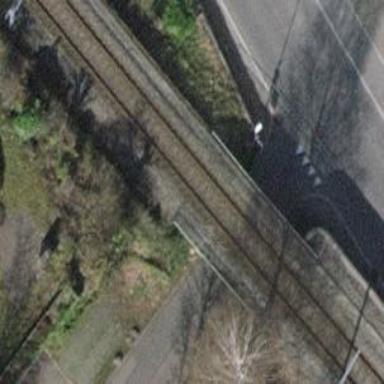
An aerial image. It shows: Railway bridge with electrified contact line. There is one track on the bridge.